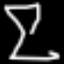
Label: hourglass